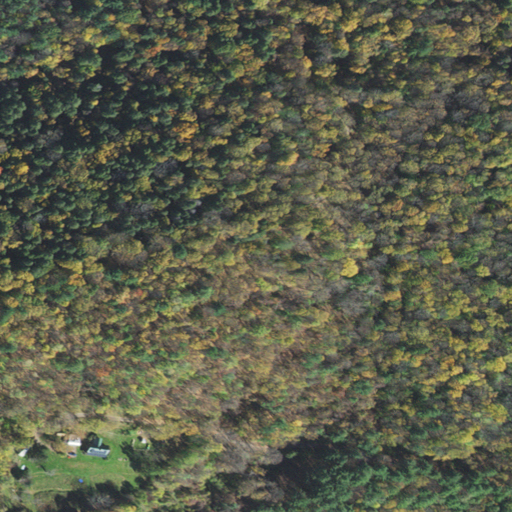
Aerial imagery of mountain in Massachusetts named Gates Hill containing deciduous forest, mixed forest, evergreen forest, and open development